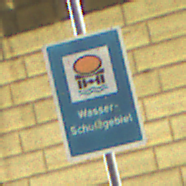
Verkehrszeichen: Wasserschutzgebiet
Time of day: Midday
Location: Outdoor (Urban)
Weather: Clear
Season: NotSpecified
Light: Natural